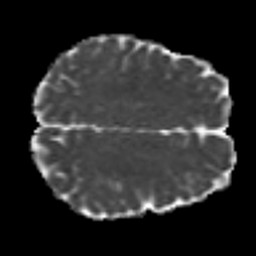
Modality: MD
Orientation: axial
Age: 19
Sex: male
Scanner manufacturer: siemens
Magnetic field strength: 3 T
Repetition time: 7 s
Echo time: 0.0926 s